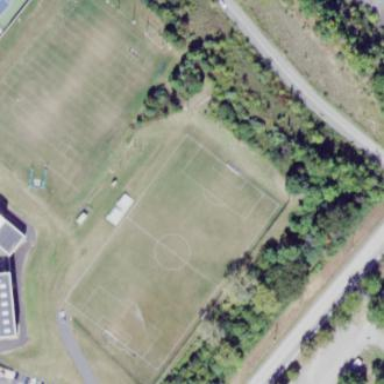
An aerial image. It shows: Soccer pitch for leisureland activities.